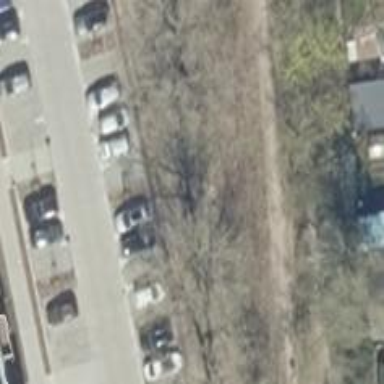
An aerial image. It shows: Street-side parking area.